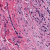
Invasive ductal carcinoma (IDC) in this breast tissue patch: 1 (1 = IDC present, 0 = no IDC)